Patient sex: M
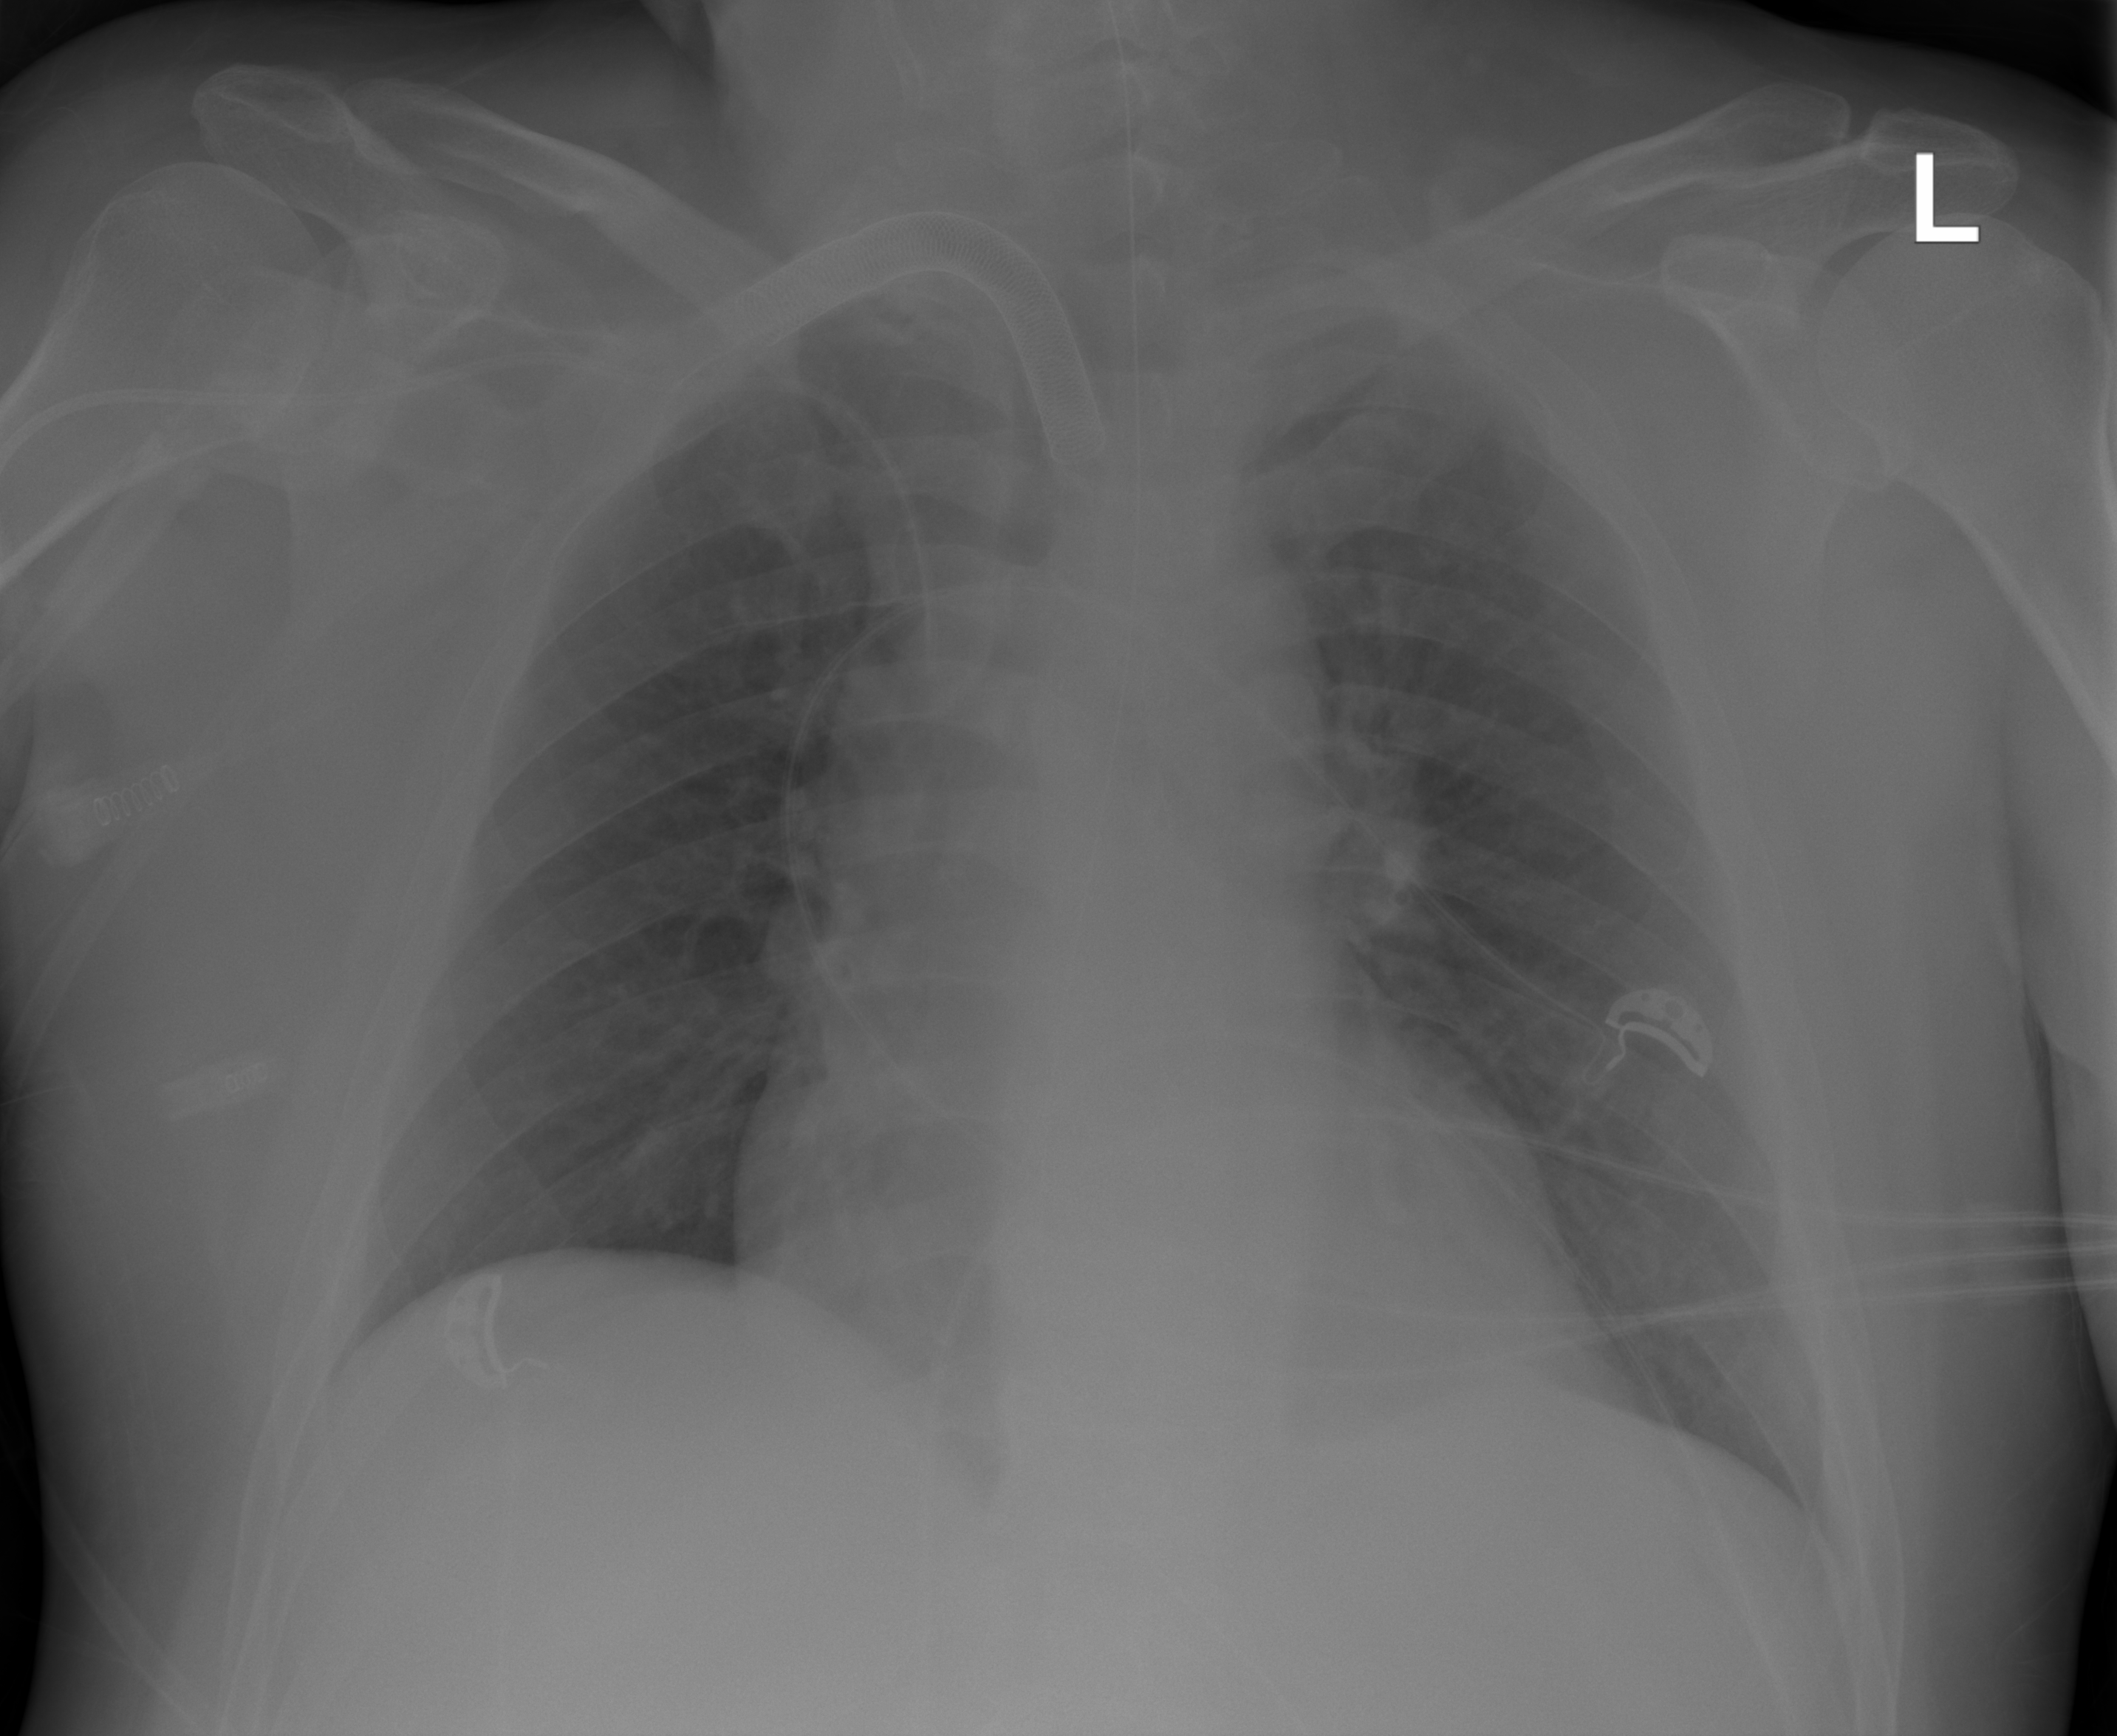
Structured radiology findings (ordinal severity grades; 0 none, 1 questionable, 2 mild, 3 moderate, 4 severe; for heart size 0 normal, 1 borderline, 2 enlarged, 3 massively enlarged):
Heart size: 2
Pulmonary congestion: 2
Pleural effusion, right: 0
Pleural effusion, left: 0
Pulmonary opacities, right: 0
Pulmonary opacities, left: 2
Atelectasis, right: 0
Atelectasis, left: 0